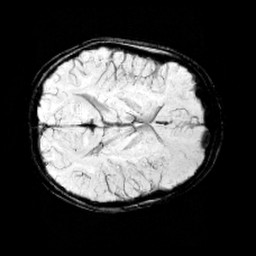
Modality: minIP
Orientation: axial
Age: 11
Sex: female
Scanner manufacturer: siemens
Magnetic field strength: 3 T
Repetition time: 0.027 s
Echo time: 0.02 s